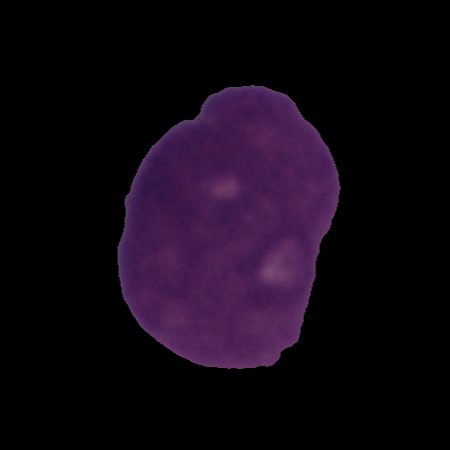
Label: cancer